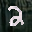
Label: 2